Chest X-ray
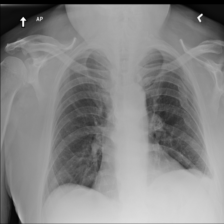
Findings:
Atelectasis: negative
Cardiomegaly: negative
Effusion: negative
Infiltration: negative
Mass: negative
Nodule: negative
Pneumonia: negative
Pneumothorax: negative
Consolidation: negative
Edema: negative
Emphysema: negative
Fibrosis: negative
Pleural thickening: negative
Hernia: negative